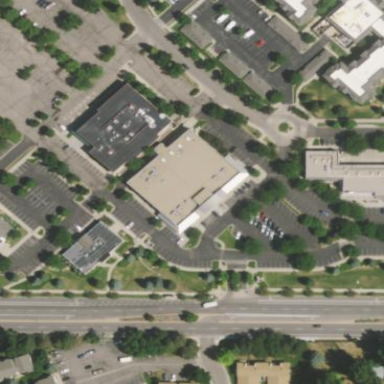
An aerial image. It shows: Fitness center building.